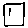
Label: square